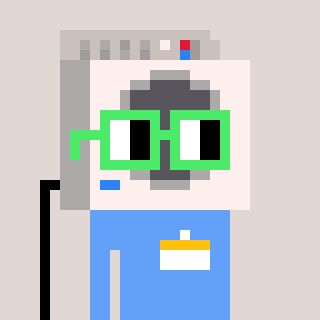
a pixel art character with square light green glasses, a washing machine-shaped head and a blue-colored body on a warm background